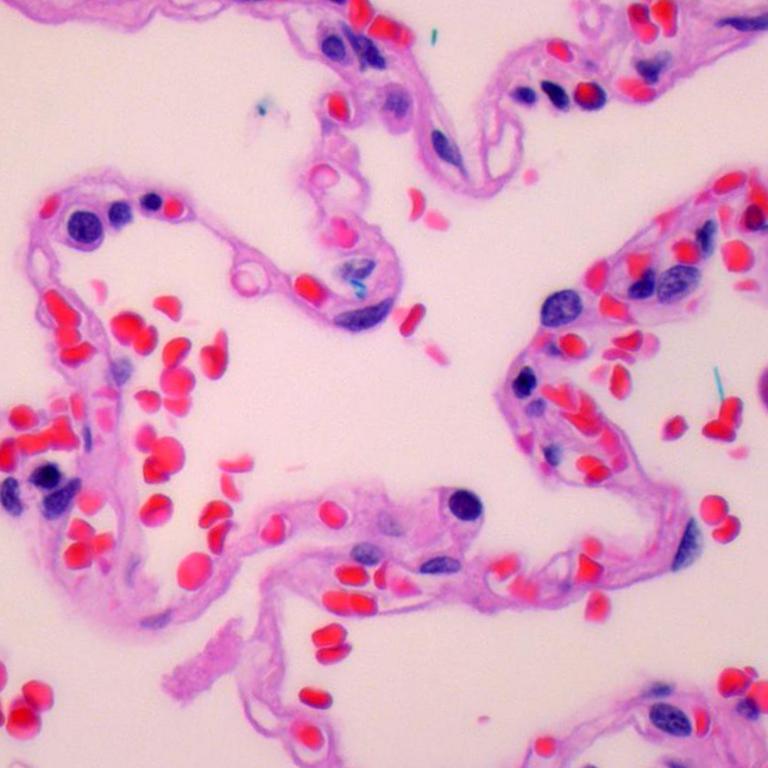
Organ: lung
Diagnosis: benign